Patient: sex F, age 56
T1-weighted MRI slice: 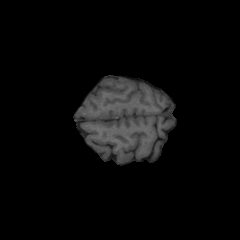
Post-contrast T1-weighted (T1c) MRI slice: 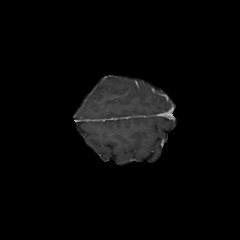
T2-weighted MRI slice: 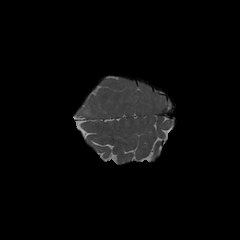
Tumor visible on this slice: yes
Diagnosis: Glioblastoma, IDH-wildtype
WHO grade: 4